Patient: sex F, age 71
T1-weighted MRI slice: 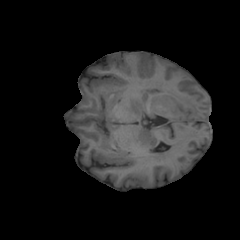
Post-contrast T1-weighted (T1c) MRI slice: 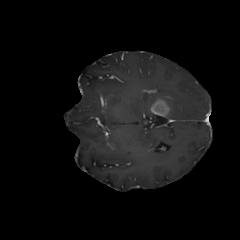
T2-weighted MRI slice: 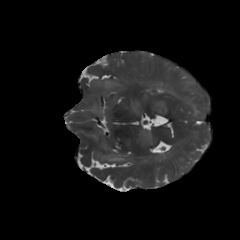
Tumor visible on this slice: yes
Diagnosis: Glioblastoma, IDH-wildtype
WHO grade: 4